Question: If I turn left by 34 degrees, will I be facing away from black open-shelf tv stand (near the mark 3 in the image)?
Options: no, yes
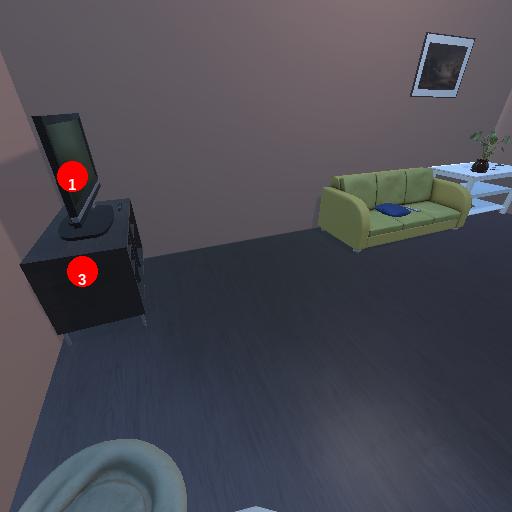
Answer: no